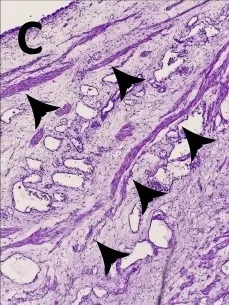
(C) showing the smooth muscle bundles within the cyst's wall (arrow heads).
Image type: pathology (pas)